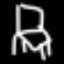
Label: chair